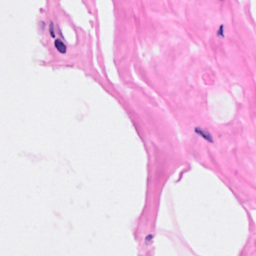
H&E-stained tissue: Breast